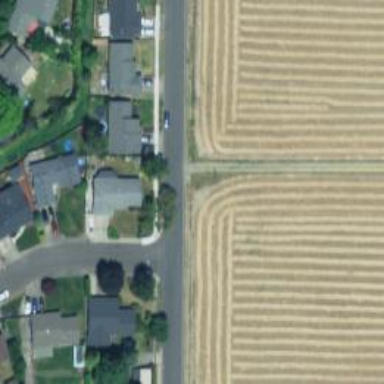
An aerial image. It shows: Residential road with sidewalk on the left.